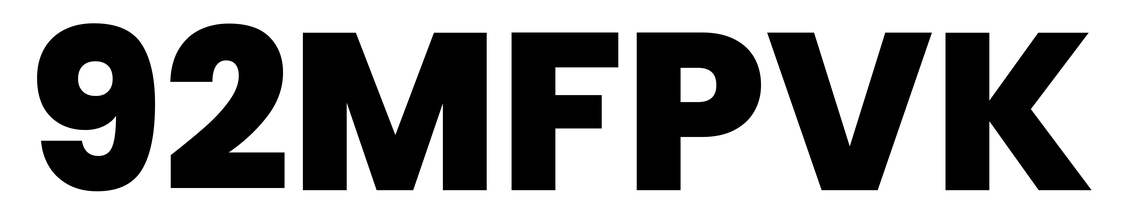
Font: Poppins-ExtraBold